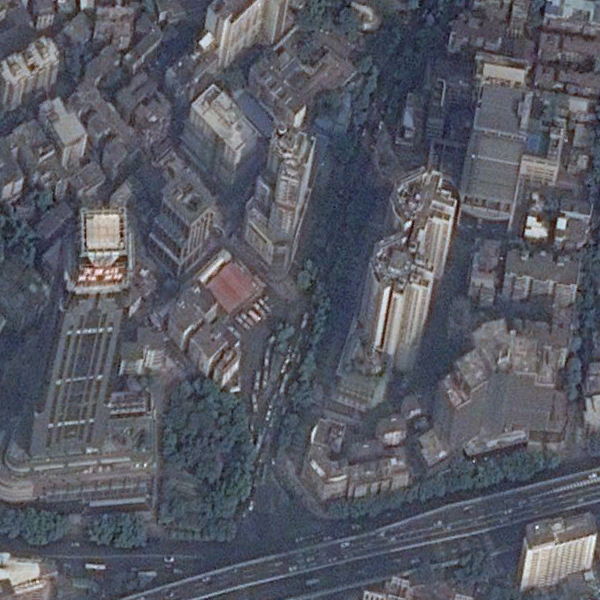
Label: Commercial